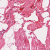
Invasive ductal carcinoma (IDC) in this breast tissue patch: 0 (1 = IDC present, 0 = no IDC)